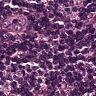
Metastatic tissue present: no